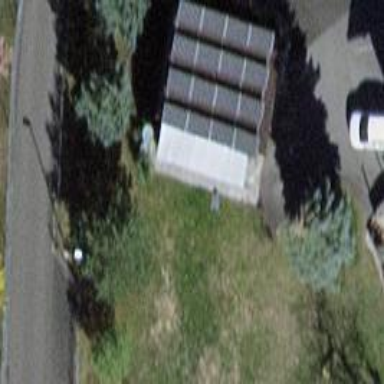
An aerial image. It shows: Garage building.